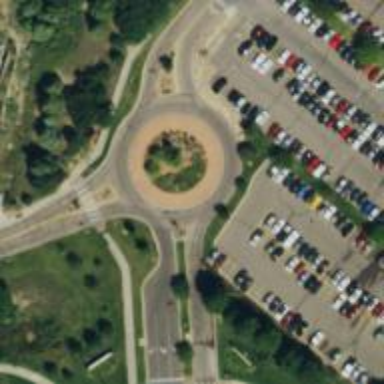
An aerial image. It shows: Residential road with roundabout.